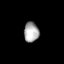
Tissue: lung
Cell type: Epithelial cells
Senescence score: 0.2228
Nuclear area (px): 288
Mean DAPI intensity: 170.656